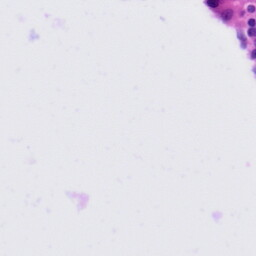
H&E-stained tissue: Tonsil